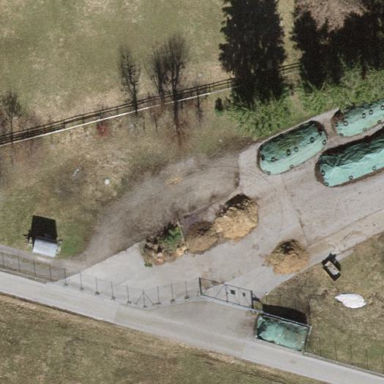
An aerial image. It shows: Recycling centre that accepts garden waste.